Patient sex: M
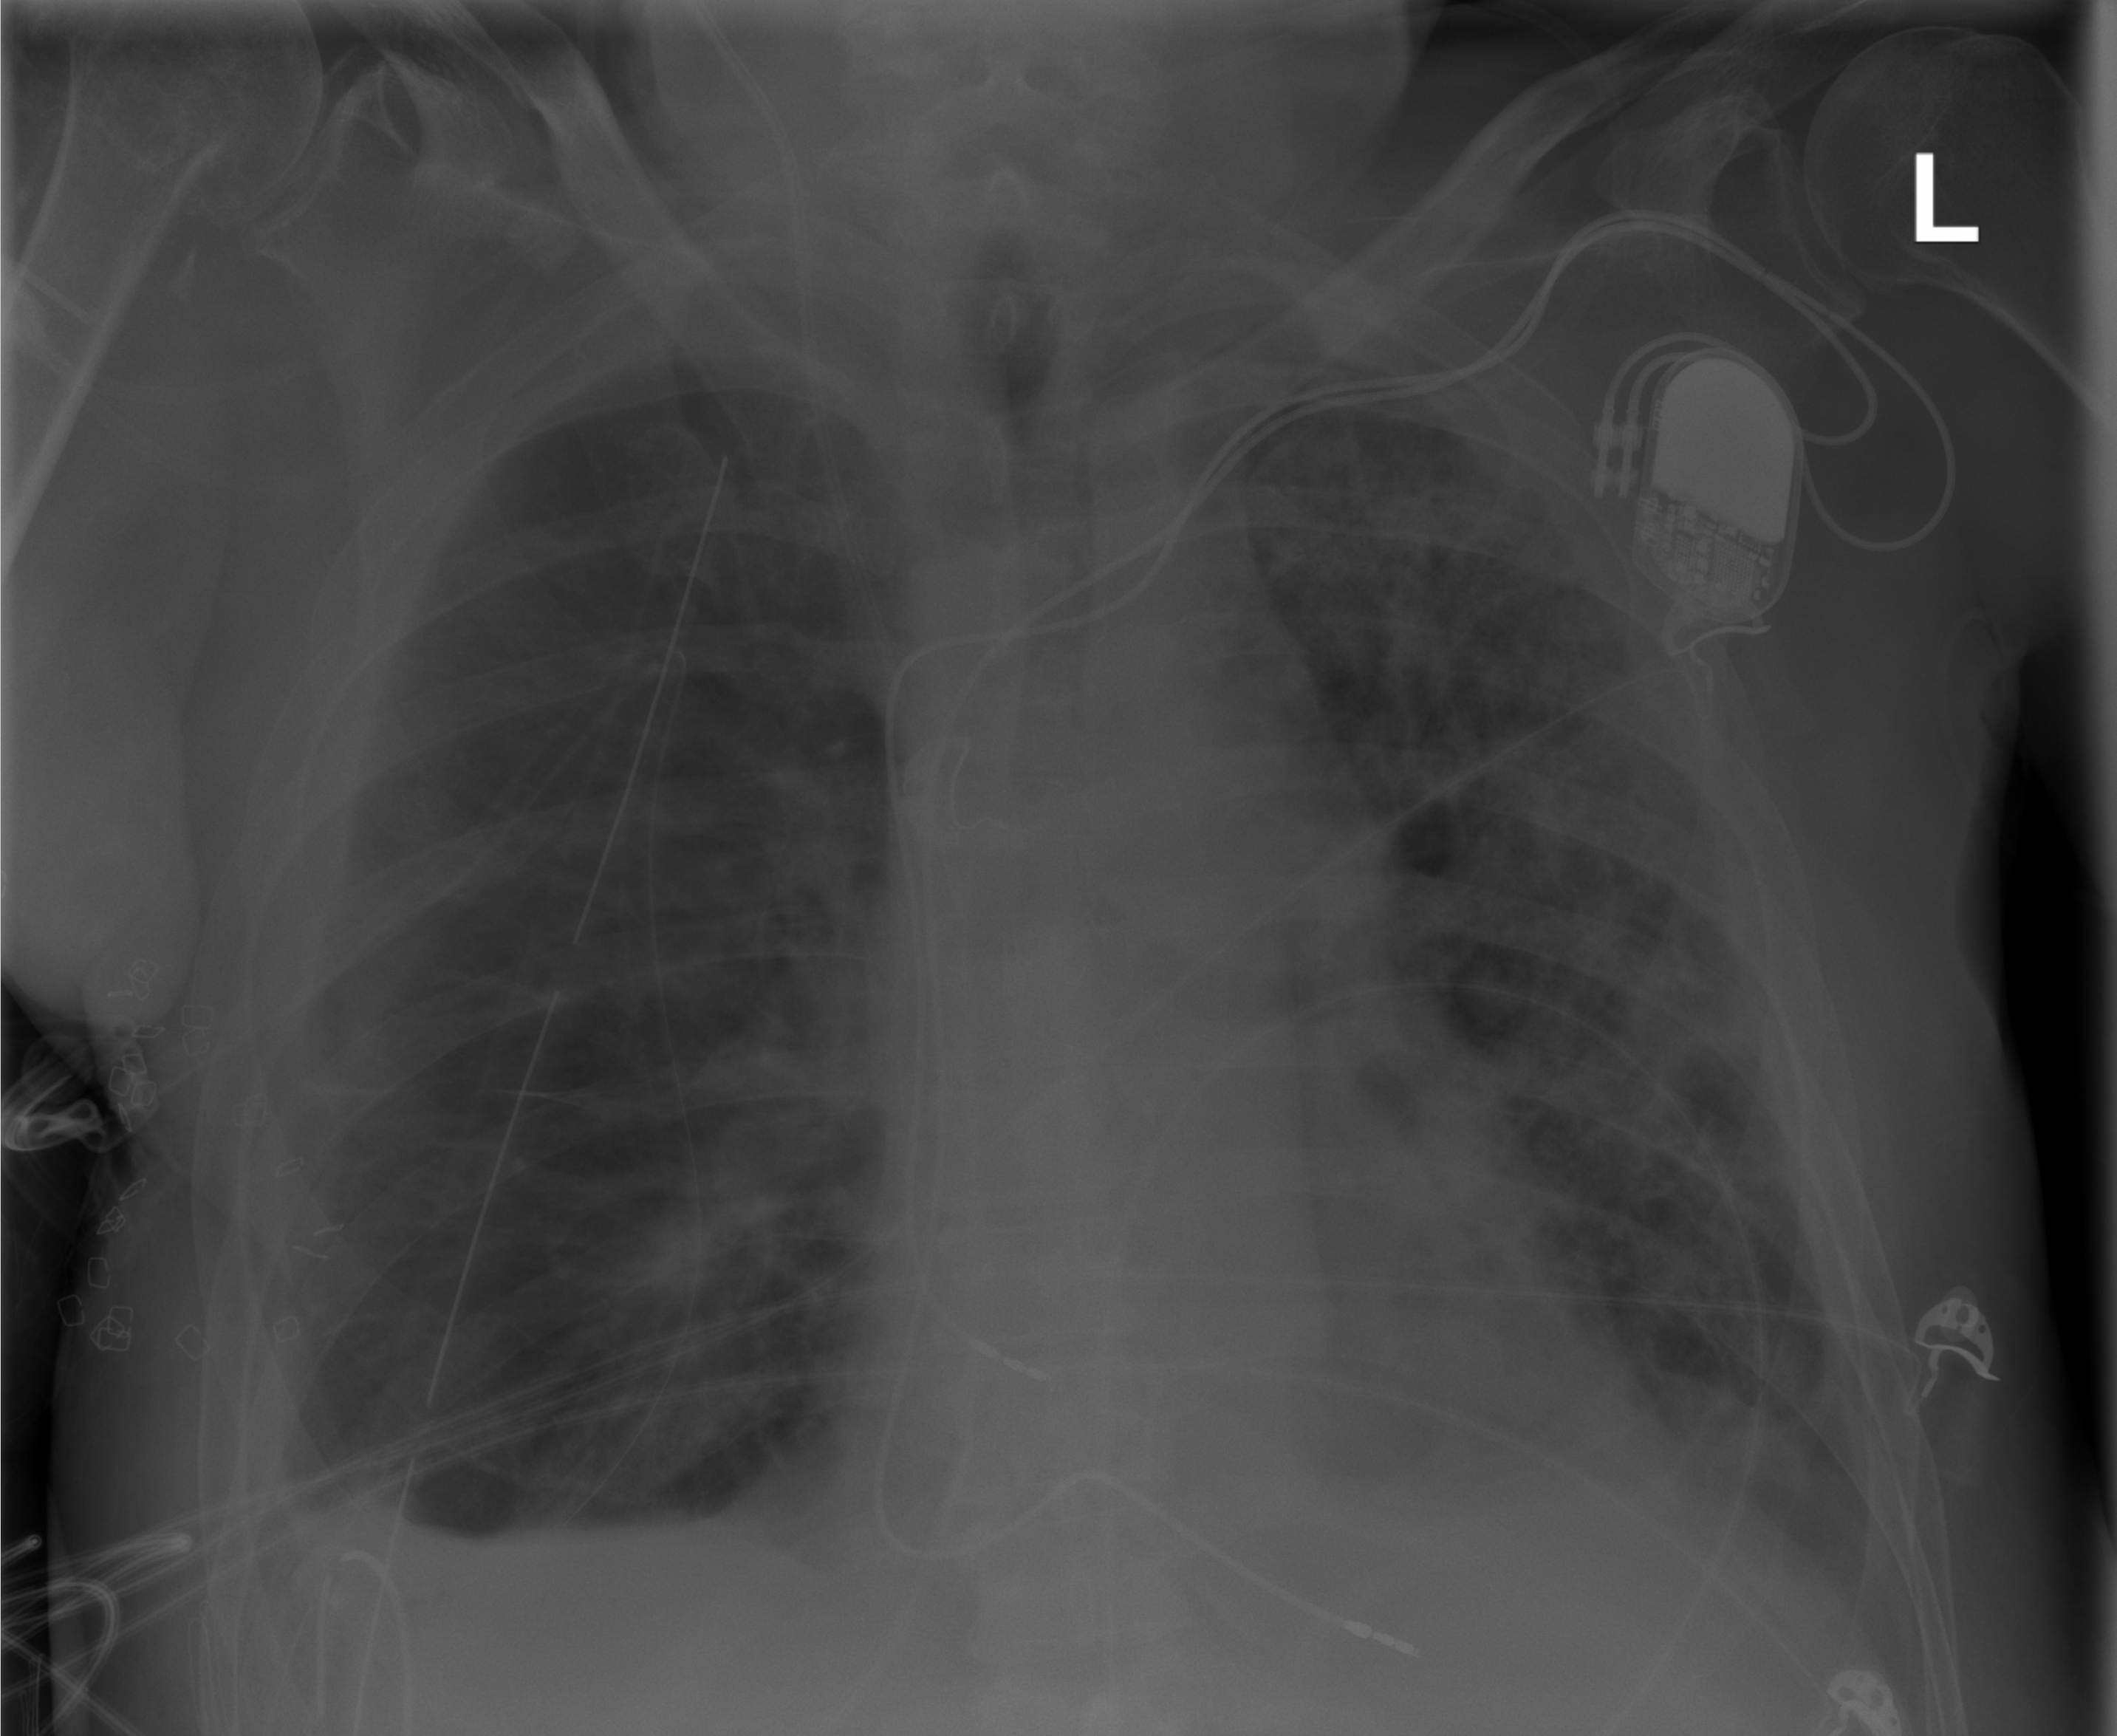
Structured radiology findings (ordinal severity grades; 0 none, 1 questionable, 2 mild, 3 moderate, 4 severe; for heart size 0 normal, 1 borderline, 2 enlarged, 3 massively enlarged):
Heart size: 1
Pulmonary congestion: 2
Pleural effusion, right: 2
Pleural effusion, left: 2
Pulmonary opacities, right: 1
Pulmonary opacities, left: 3
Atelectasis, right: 2
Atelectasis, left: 2